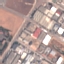
Label: Industrial